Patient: sex M, age 66
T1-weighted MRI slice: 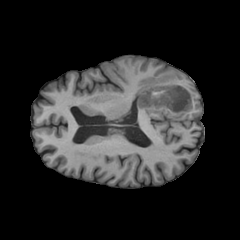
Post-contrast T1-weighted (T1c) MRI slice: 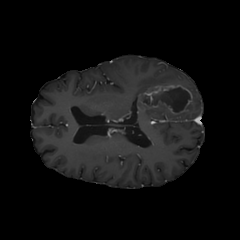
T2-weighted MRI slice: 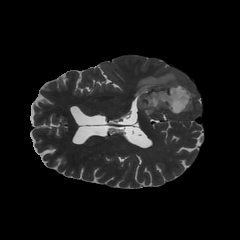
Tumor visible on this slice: yes
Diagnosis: Glioblastoma, IDH-wildtype
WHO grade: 4